Interaction volume radius: 5 \u00c5
Interaction volume height: 10 \u00c5
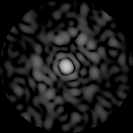
Disorder parameter: 0.837